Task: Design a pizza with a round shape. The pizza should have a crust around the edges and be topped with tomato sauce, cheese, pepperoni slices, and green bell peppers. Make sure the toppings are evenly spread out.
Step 343:
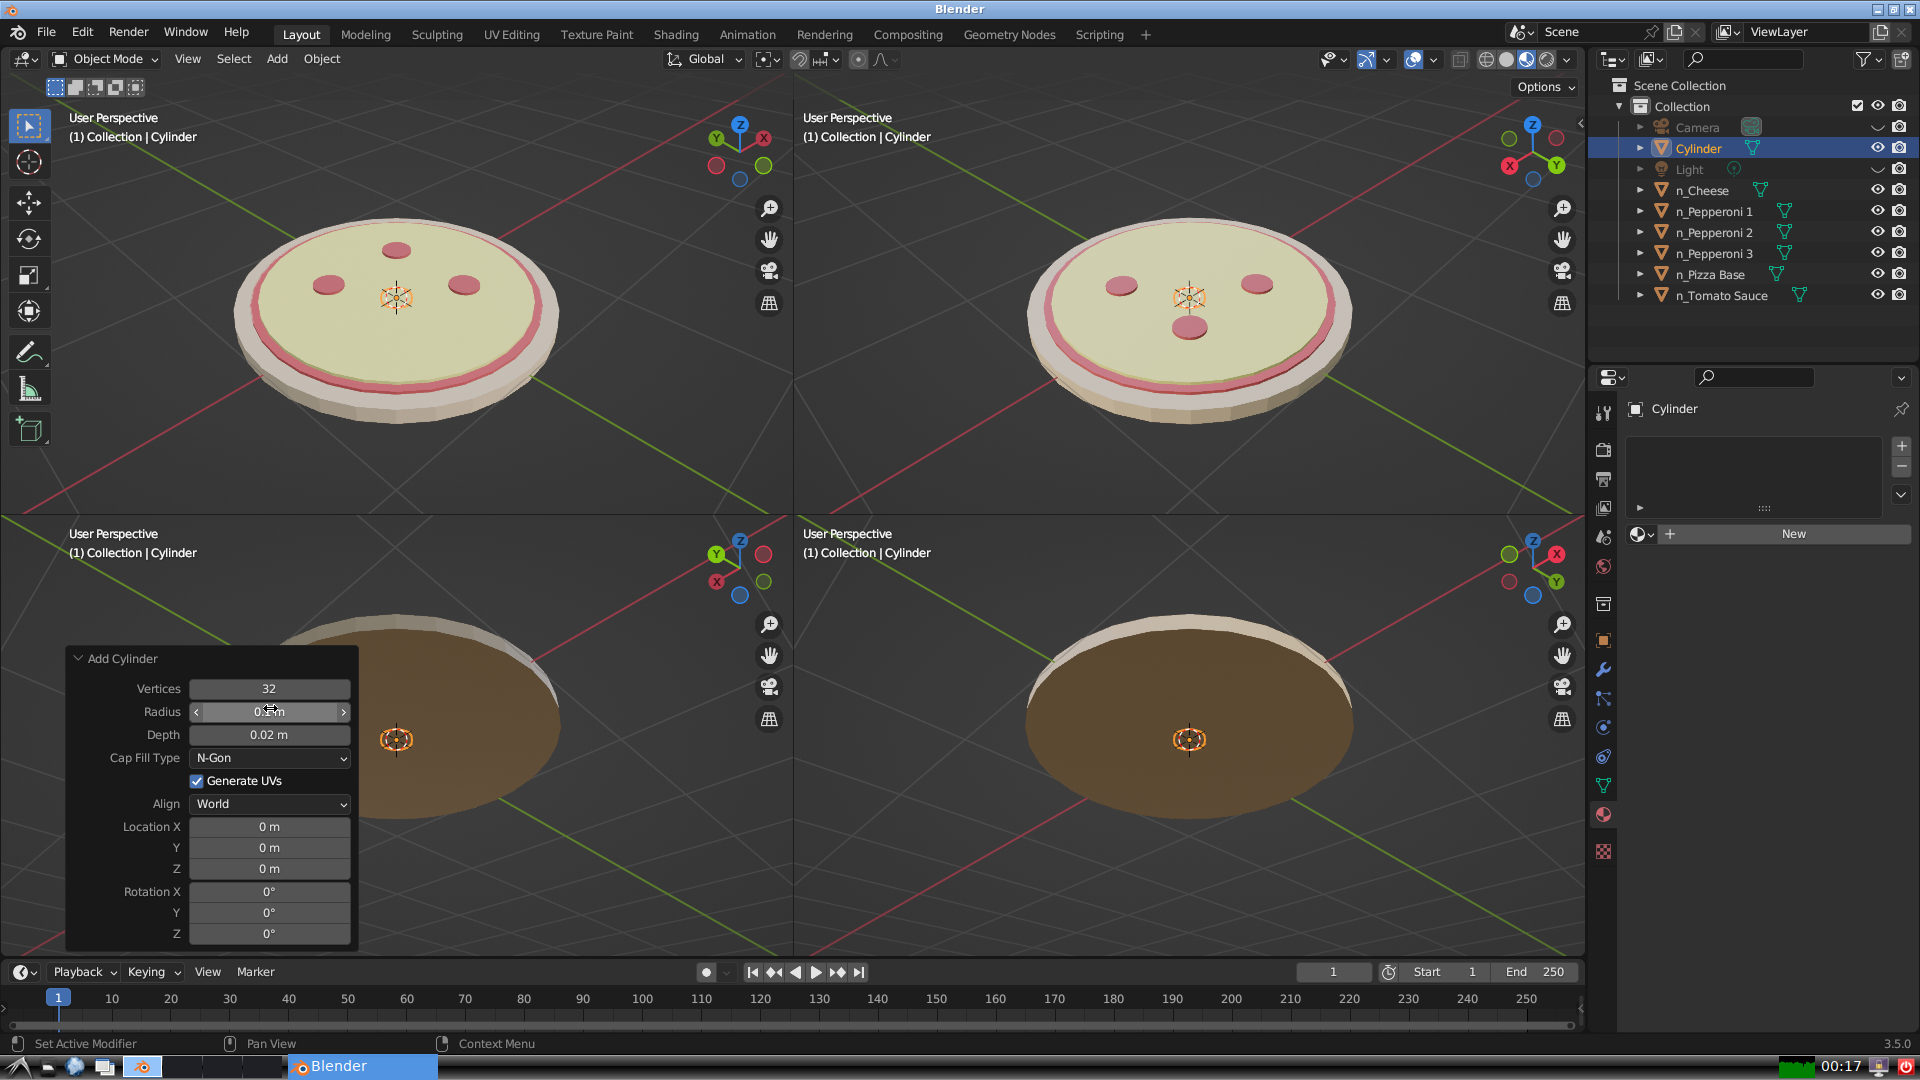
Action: {"mouse_move": [960, 540]}